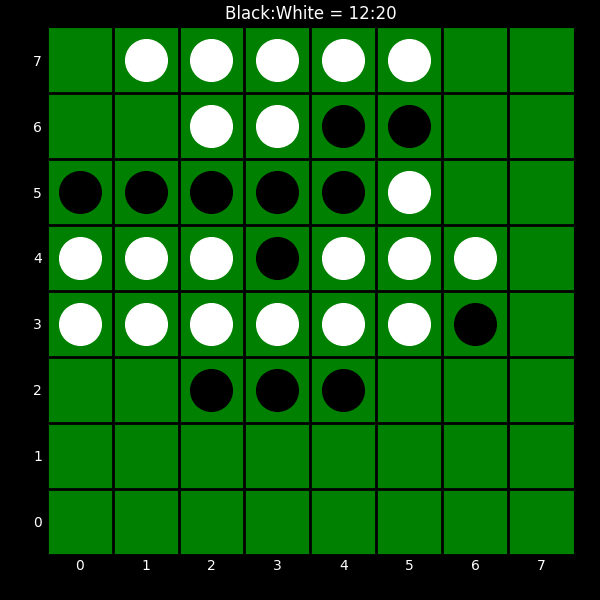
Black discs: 12
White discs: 20